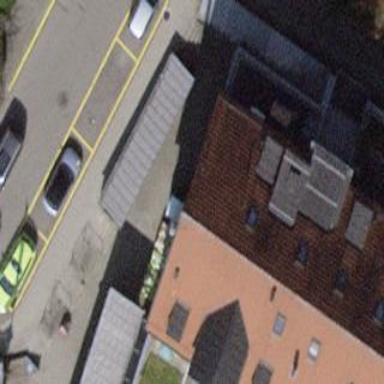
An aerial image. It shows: Parking area with asphalt surface.